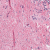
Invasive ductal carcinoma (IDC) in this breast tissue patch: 0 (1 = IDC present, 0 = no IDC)